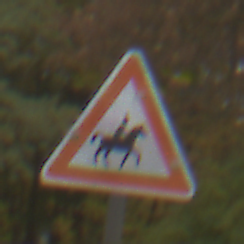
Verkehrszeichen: ReiterLinks
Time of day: Midday
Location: Outdoor (Nature)
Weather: Overcast
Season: Autumn
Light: Natural